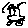
Label: car